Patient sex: F
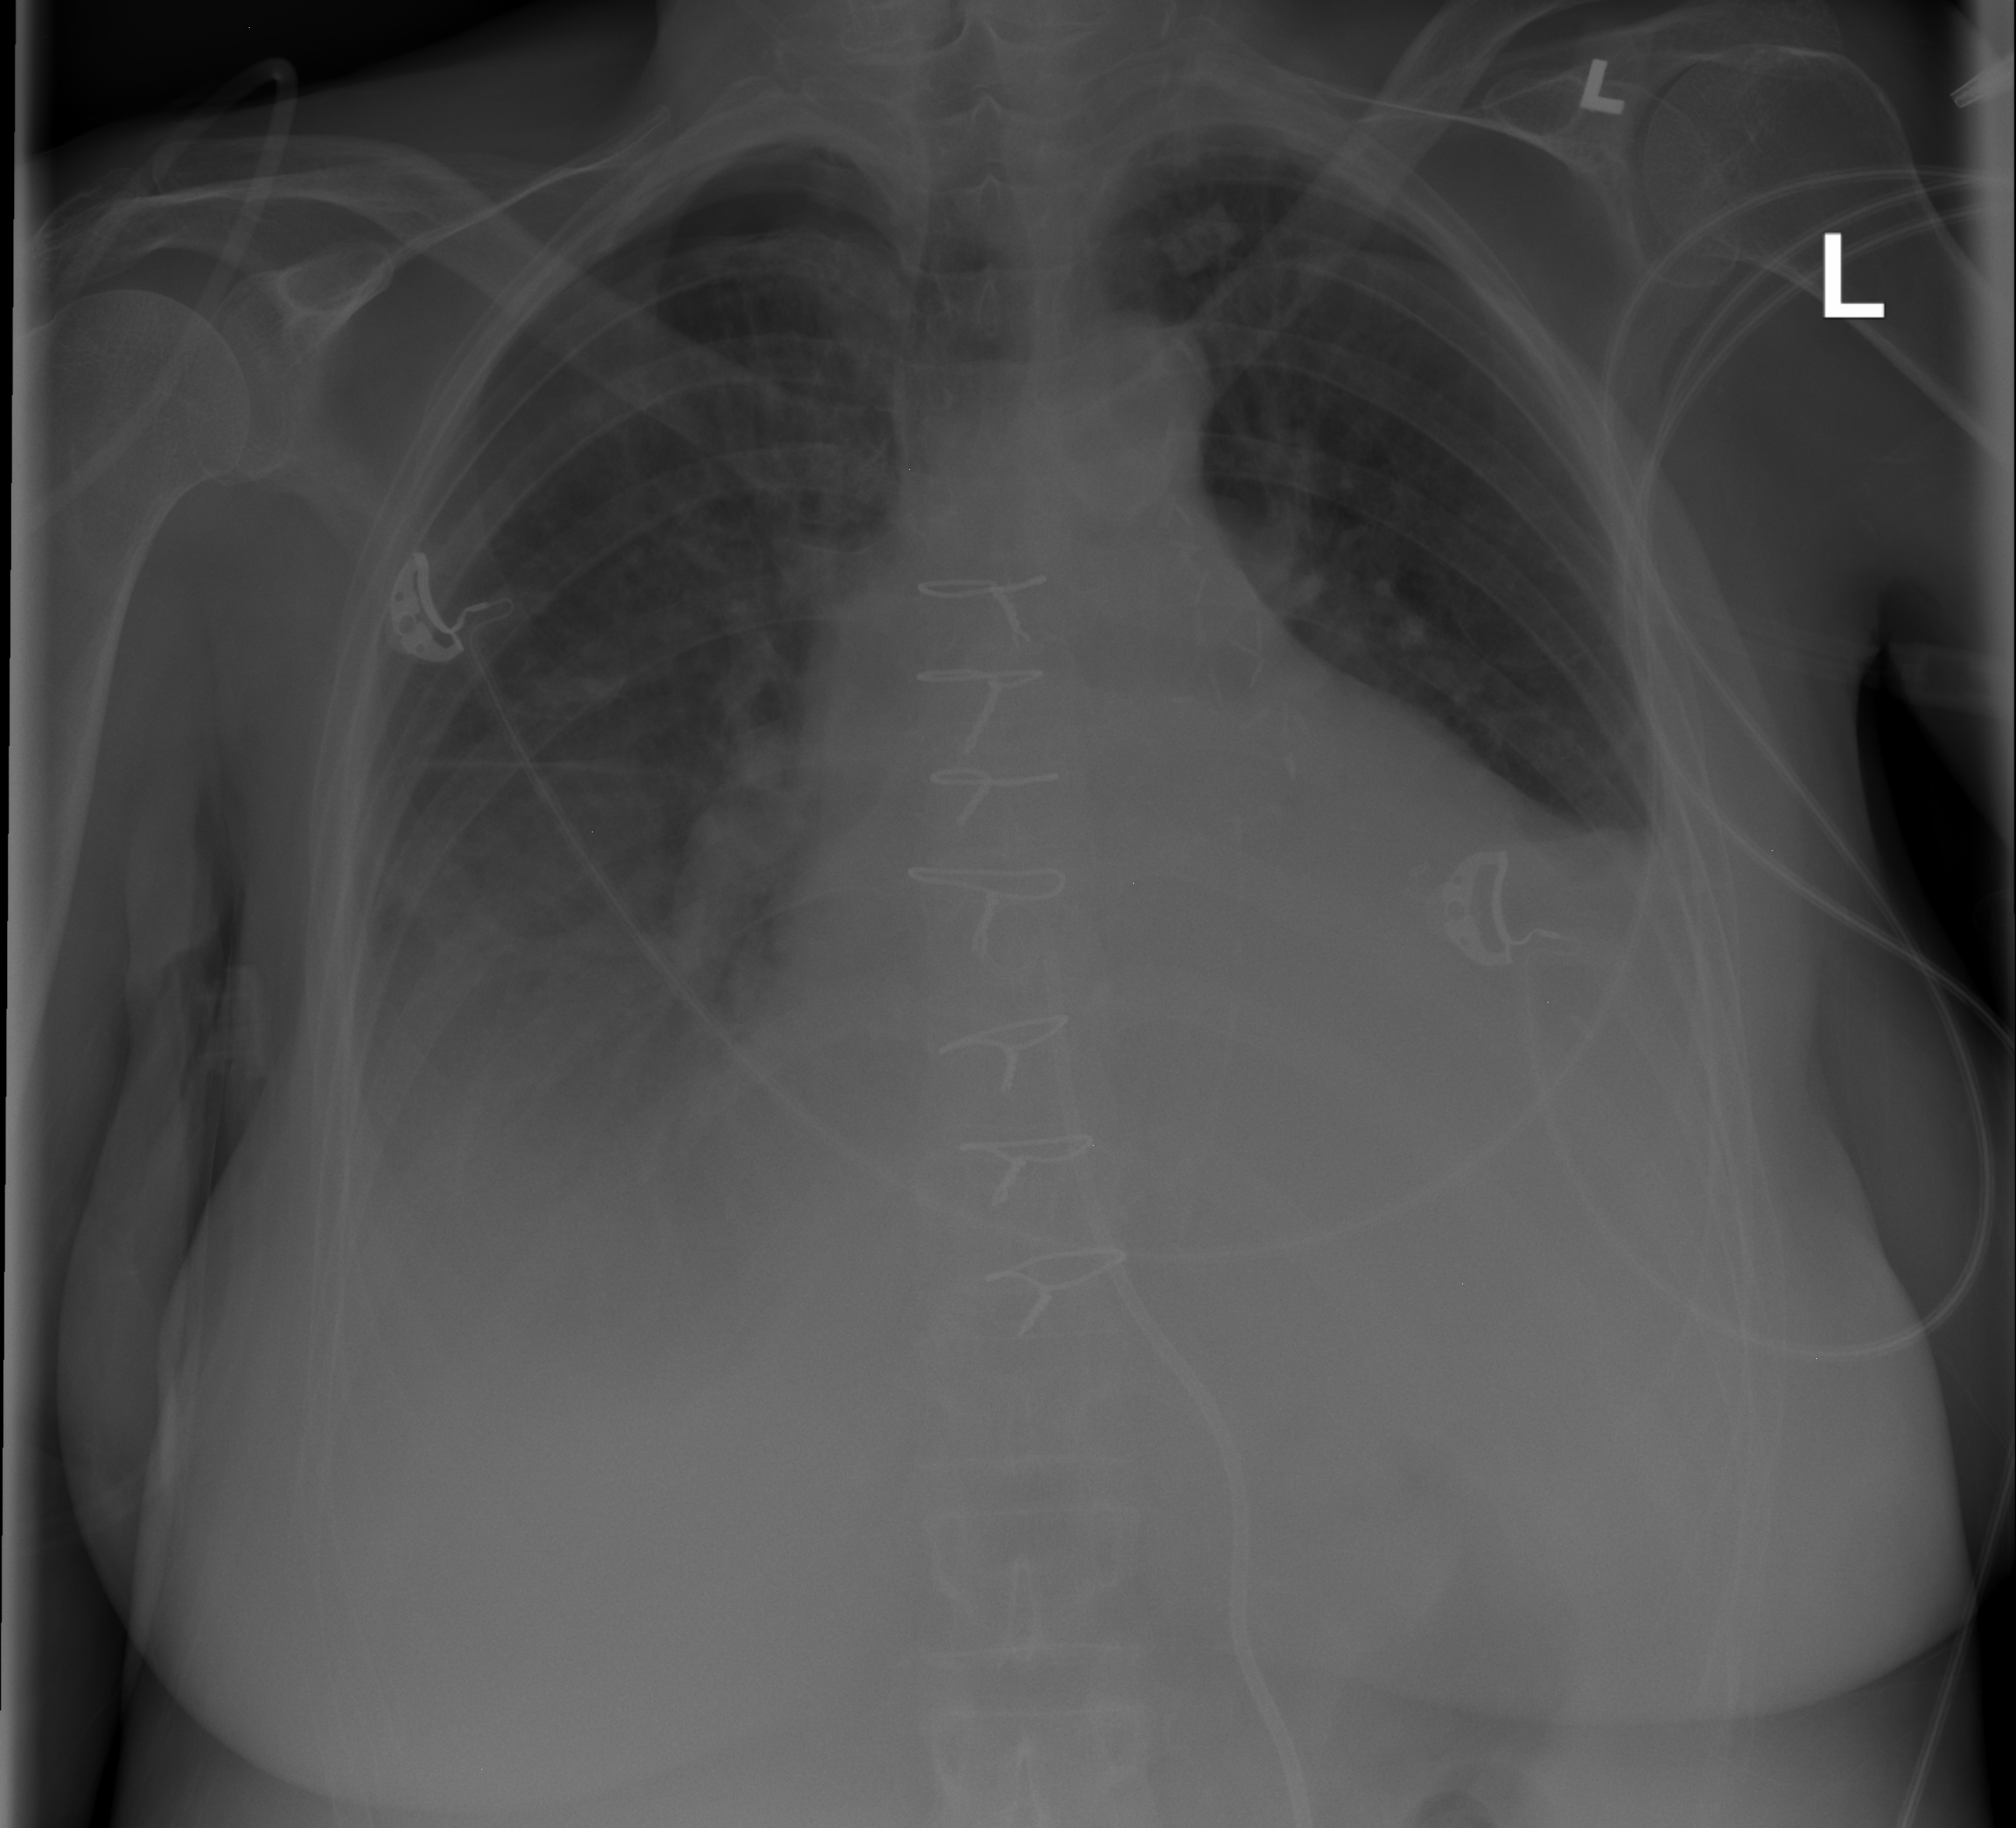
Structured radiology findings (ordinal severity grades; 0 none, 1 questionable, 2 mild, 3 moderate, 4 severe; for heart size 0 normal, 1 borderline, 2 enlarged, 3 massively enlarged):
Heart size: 2
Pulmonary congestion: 2
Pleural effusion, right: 3
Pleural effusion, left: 3
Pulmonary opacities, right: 0
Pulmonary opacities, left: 0
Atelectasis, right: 3
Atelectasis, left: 3